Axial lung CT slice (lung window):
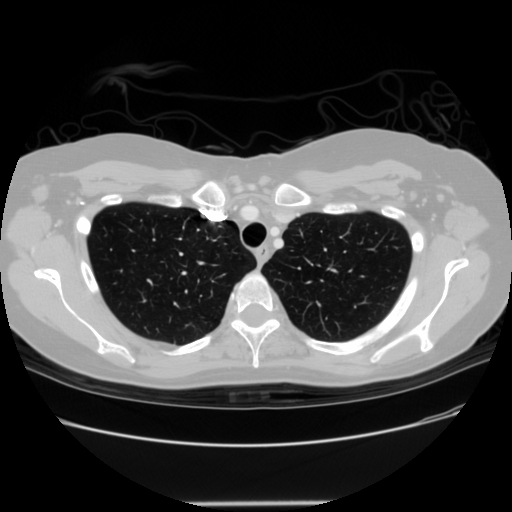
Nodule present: no